Question: I know there are many questions like this but none of their answers are working for me
or just I can't do it correctly, anyway if it's possible please give me a simple code!
I know the location of the green dot and I want to construct a rectangle based on this location. Example:

And most important how to take a screenshot of this area?
I don't know how to change this code to work for my case.
'''
private Bitmap Screenshot()
{
Bitmap bmpScreenshot = new Bitmap(Screen.PrimaryScreen.Bounds.Width, Screen.PrimaryScreen.Bounds.Height);
Graphics g = Graphics.FromImage(bmpScreenshot);
g.CopyFromScreen(0, 0, 0, 0, Screen.PrimaryScreen.Bounds.Size);
return bmpScreenshot;
}
'''
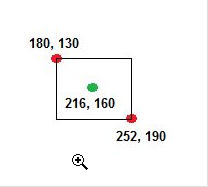
Answer: Merging the <URL> and your problem:
'''
g.CopyFromScreen(center.X - 36, center.Y - 30, 0, 0, new Size(36 * 2, 30 * 2));
'''